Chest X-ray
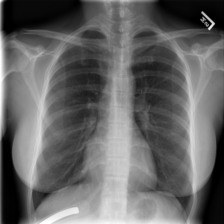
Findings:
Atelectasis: negative
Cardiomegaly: negative
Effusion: negative
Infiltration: negative
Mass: negative
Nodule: negative
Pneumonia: negative
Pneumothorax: negative
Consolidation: negative
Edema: negative
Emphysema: negative
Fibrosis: negative
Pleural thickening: negative
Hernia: negative